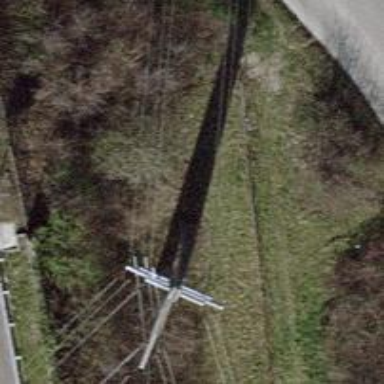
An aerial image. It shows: Concrete power tower.